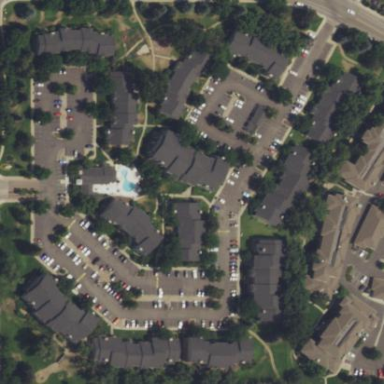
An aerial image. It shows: Apartment complex in residential neighborhood.